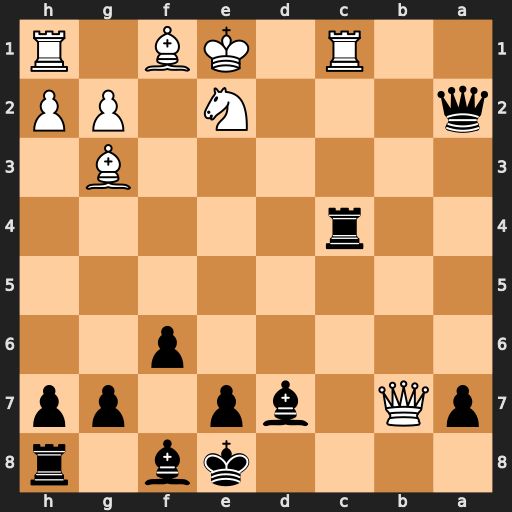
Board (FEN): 4kb1r/pQ1bp1pp/5p2/8/2r5/6B1/q3N1PP/2R1KB1R
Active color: b
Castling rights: Kk
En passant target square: -
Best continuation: Qa5+ Nc3 Rxc3 Rxc3 Qxc3+